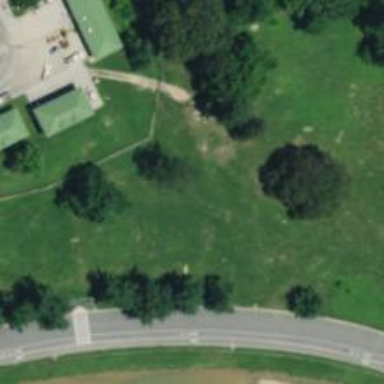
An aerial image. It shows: Disc golf hole.